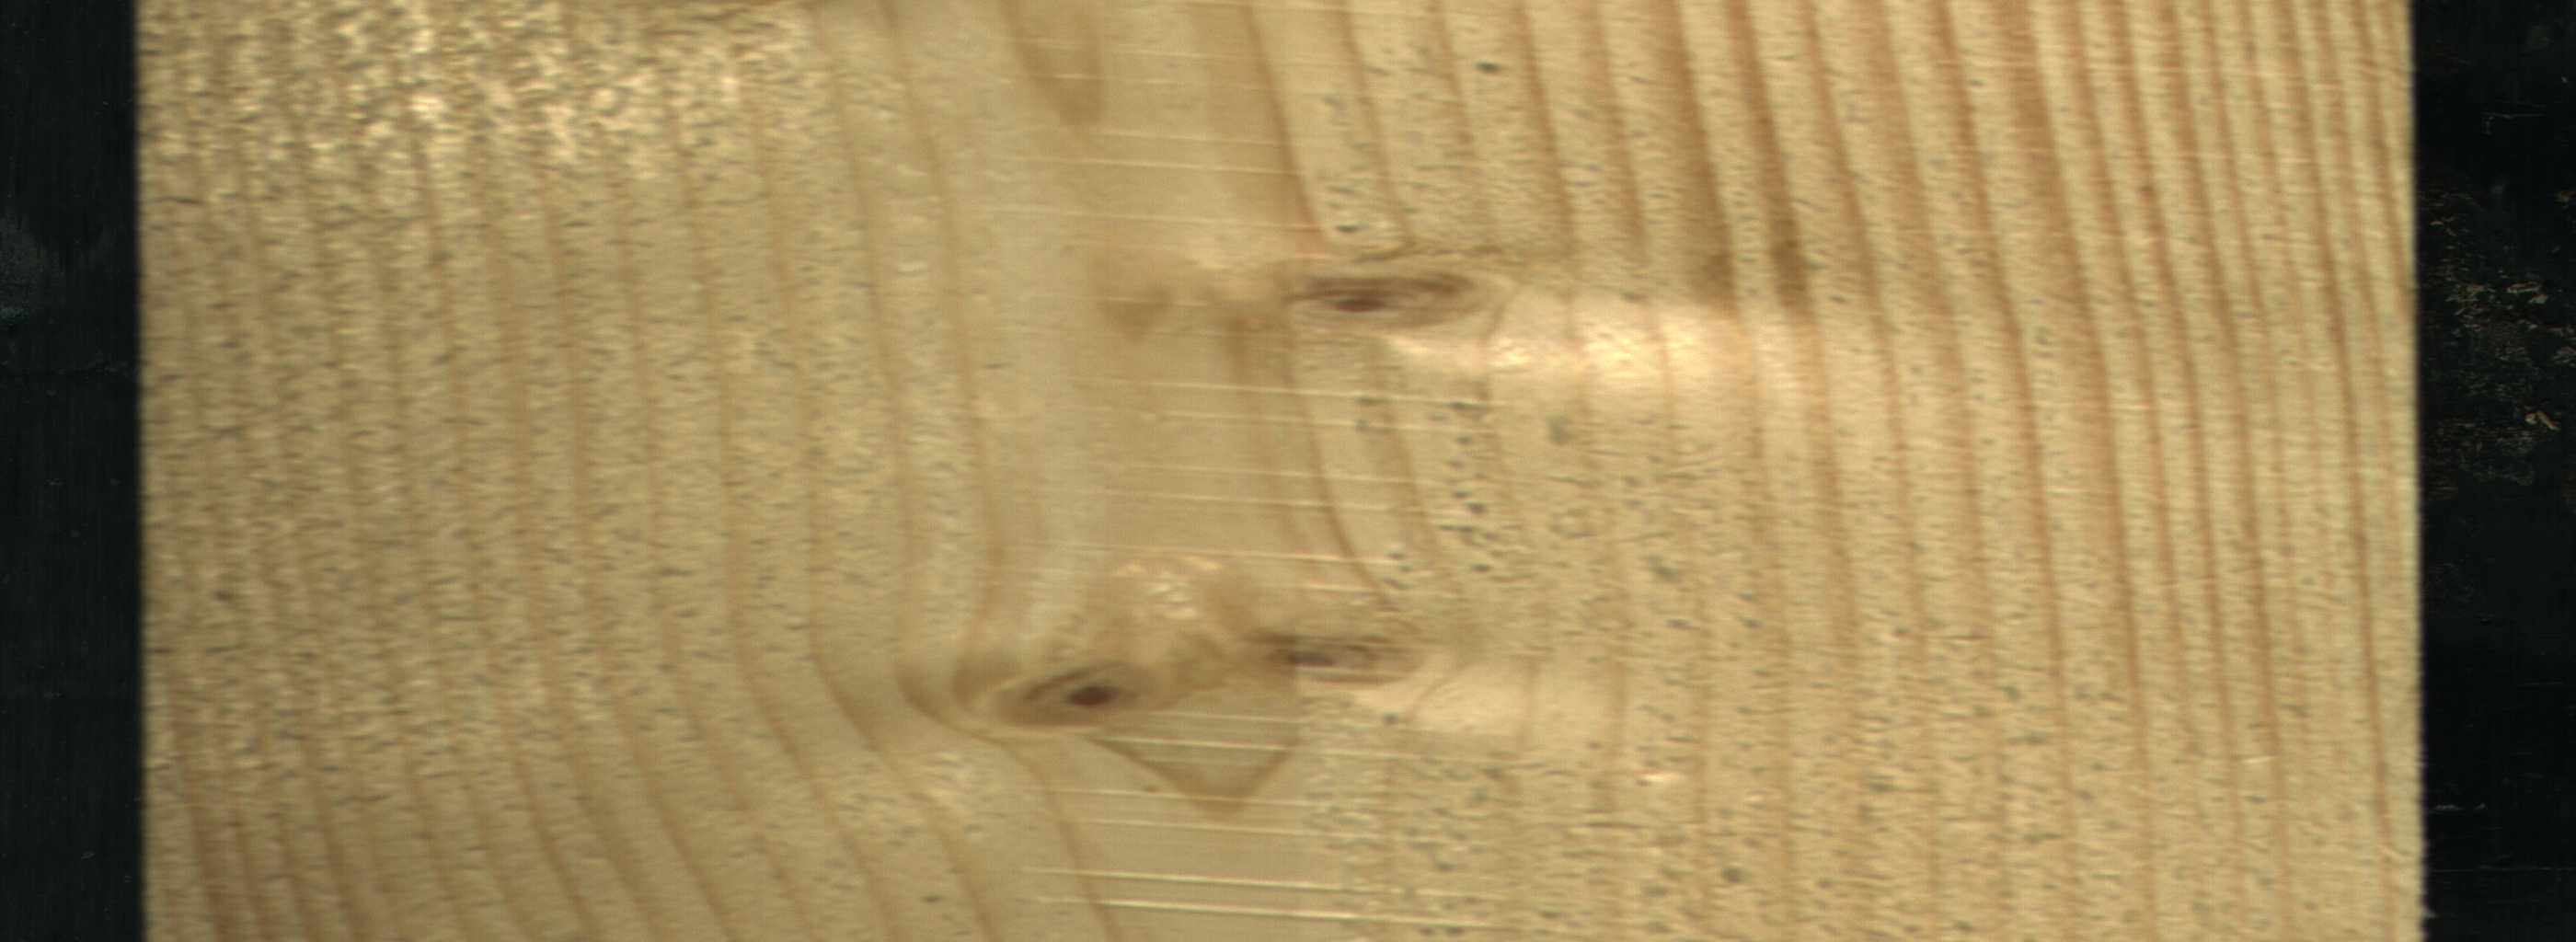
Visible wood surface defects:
Live_Knot
Live_Knot
Live_Knot